Field crop: maize
Growth stage: 1
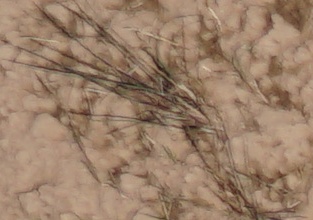
Species: lolium